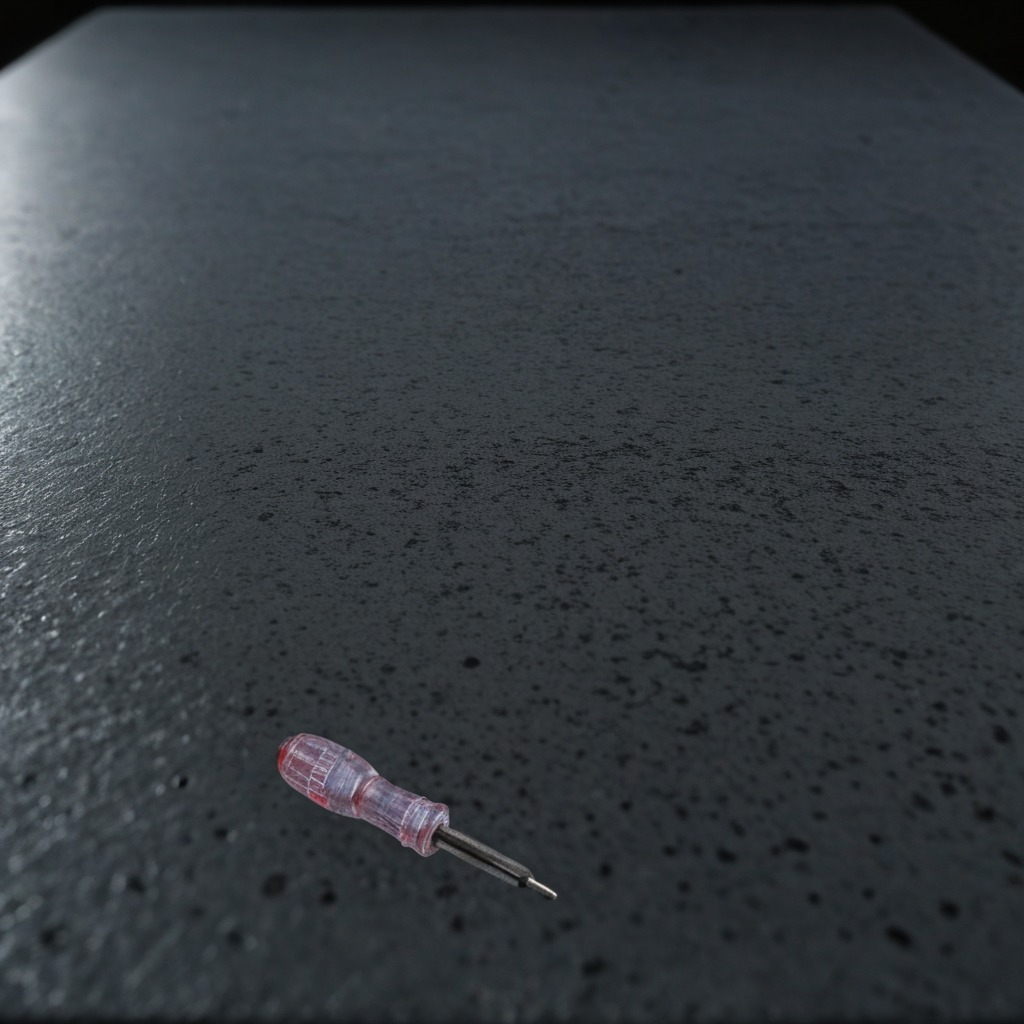
A screwdriver is lying on a clean granite table inside a workshop at night dim ambient light soft shadows worn but